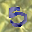
Label: 5